Question: I an planning to design a EPG (electronic program guide ) in androids .please help me in designing the EPG.
Many ideas flowing through but before moving further want to finalize.
I want to design EPG as in the image
Will I use List fragments or table layout or different layout like relative with specifying the layout weight or fully list view (customized list view )
any help is appreciated
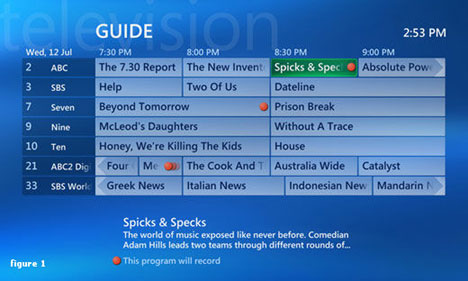
Answer: Create custom ViewGroup that actually will be AdapterView. Write you own adapter interface that based on time and not on indexes. I have experience in writing epg component for android and custom components in general for android.